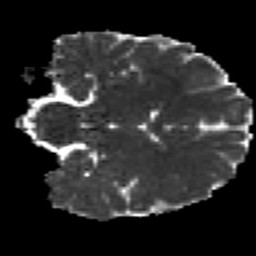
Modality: MD
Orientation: coronal
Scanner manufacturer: siemens
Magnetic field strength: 3 T
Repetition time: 7.8 s
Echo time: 0.09 s